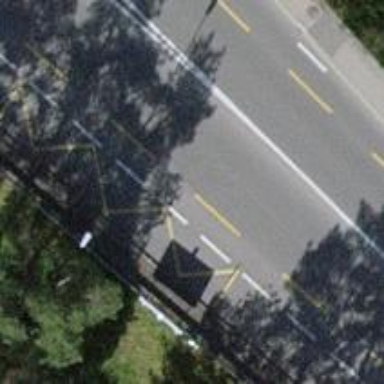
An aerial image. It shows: Bus stop with platform for public transport.